Question: I got the following setup:
'''
<Button x:Name="DeleteFilter" Margin="5" Grid.Column="1" Padding="2">
<StackPanel Orientation="Horizontal">
<Rectangle Height="9" Width="9" Stretch="Fill" Margin="5 3">
<Rectangle.Fill>
<VisualBrush Visual="{StaticResource appbar_delete}"/>
</Rectangle.Fill>
</Rectangle>
<TextBlock Text="{Resx DeleteFilter}"/>
</StackPanel>
</Button>
'''
However, when launching my application I get the following result which is not what I want. All font properties seem to be ignored when I set the 'Content' property of my button manually.
Live example:

I'd like to have the same fontstyle and fontsize as the right button. I tried to specify the style manually by using 'StaticResource' and 'DynamicResource' as follows:
'''
<Button Style="{StaticResource MetroButton}"....
'''
but nothing changed.
I guess that I need to implement a style which overrides the existing one and transfers the formatting to the 'TextBlock' element but I have no clue how to do that.
---
The working "LOAD FILTERS" button in the right:
'''
<Button x:Name="LoadFilter" Content="{Resx LoadFilters}" Margin="5" Grid.Column="2"/>
'''
MahApps.Metro's standard button (MetroButton) is included in <URL> file.
The style I applied to my icon button:
'''
<ResourceDictionary xmlns="http://schemas.microsoft.com/winfx/2006/xaml/presentation"
xmlns:x="http://schemas.microsoft.com/winfx/2006/xaml">
<Style x:Key="MetroIconButton" BasedOn="{StaticResource MetroButton}" TargetType="{x:Type Button}">
<Setter Property="Template">
<Setter.Value>
<ControlTemplate TargetType="Button">
<StackPanel Orientation="Horizontal">
<Rectangle Height="9" Width="9" Margin="5 3" Stretch="Fill">
<Rectangle.Fill>
<VisualBrush Visual="{Binding Tag, RelativeSource={RelativeSource TemplatedParent}}"/>
</Rectangle.Fill>
</Rectangle>
<ContentPresenter/>
</StackPanel>
</ControlTemplate>
</Setter.Value>
</Setter>
</Style>
</ResourceDictionary>
'''
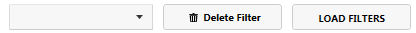
Answer: In your setup the StackPanel is used as a content which is not so ideal, you may create a style containing the template and the required property setters for font so it remain consistent for the desired buttons across the application.
So if I try to create a button style for you that would be
'''
<Style x:Key="MetroButton" TargetType="{x:Type Button}">
<Setter Property="FontSize" Value="13"/>
<Setter Property="Template">
<Setter.Value>
<ControlTemplate TargetType="Button">
<StackPanel Orientation="Horizontal">
<Rectangle Height="9" Width="9" Margin="5 3" Stretch="Fill">
<Rectangle.Fill>
<VisualBrush Visual="{Binding Tag, RelativeSource={RelativeSource TemplatedParent}}"/>
</Rectangle.Fill>
</Rectangle>
<ContentPresenter/>
</StackPanel>
</ControlTemplate>
</Setter.Value>
</Setter>
</Style>
'''
then I would use this style on button as
'''
<Button Content="Delete" Style="{StaticResource MetroButton}" Tag="{StaticResource appbar_delete}"/>
'''
leveraging the ContentTemplate to achieve the same while utilizing the existing template.
'''
<Style x:Key="MetroIconButton" BasedOn="{StaticResource MetroButton}" TargetType="{x:Type Button}">
<Setter Property="ContentTemplate">
<Setter.Value>
<DataTemplate >
<StackPanel Orientation="Horizontal">
<Rectangle Height="9" Width="9" Margin="5 3" Stretch="Fill">
<Rectangle.Fill>
<VisualBrush Visual="{Binding Tag, RelativeSource={RelativeSource FindAncestor, AncestorType=Button}}"/>
</Rectangle.Fill>
</Rectangle>
<ContentControl Content="{Binding}"/>
</StackPanel>
</DataTemplate>
</Setter.Value>
</Setter>
</Style>
'''
usage remain quite same except the style 'MetroIconButton'
'''
<Button Content="Delete" Style="{StaticResource MetroIconButton}" Tag="{StaticResource appbar_delete}"/>
'''
I am using 'Tag' property to hold the icon so it is plug and play for you, but better is to use Attached properties for the same. 'l:ExtraProperties.Icon={StaticResource appbar_delete}"', I can provide a sample if you need that too.
Actually in previous style we override the Template defined in the MetroButton style so it failed. After looking at the original implementation of MetroButton style I come up with the ContentTemplate way to actieve the same. So instead of setting Template we will set the content template which will be picked up by MetroButton style and applied to the content.
declare a class inheriting DependencyObject or any of its derived class along with the desired property as mentioned below
'''
class ExtraProperties: DependencyObject
{
public static Visual GetIcon(DependencyObject obj)
{
return (Visual)obj.GetValue(IconProperty);
}
public static void SetIcon(DependencyObject obj, Visual value)
{
obj.SetValue(IconProperty, value);
}
// Using a DependencyProperty as the backing store for Icon. This enables animation, styling, binding, etc...
public static readonly DependencyProperty IconProperty = DependencyProperty.RegisterAttached("Icon", typeof(Visual), typeof(ExtraProperties), new PropertyMetadata(null));
}
'''
add namespace to your xaml
'''
<Window x:Class="Example.MainWindow"
...
xmlns:l="clr-namespace:Example">
'''
then change the style as
'''
<VisualBrush Visual="{Binding RelativeSource={RelativeSource FindAncestor, AncestorType=Button}, Path=(l:ExtraProperties.Icon)}"/>
'''
and usage as
'''
<Button Content="Delete" Style="{StaticResource MetroIconButton}" l:ExtraProperties.Icon="{StaticResource appbar_delete}"/>
'''
using Attached properties is more WPF approach, instead of hacking other properties which may not be guaranteed to behave as expected.